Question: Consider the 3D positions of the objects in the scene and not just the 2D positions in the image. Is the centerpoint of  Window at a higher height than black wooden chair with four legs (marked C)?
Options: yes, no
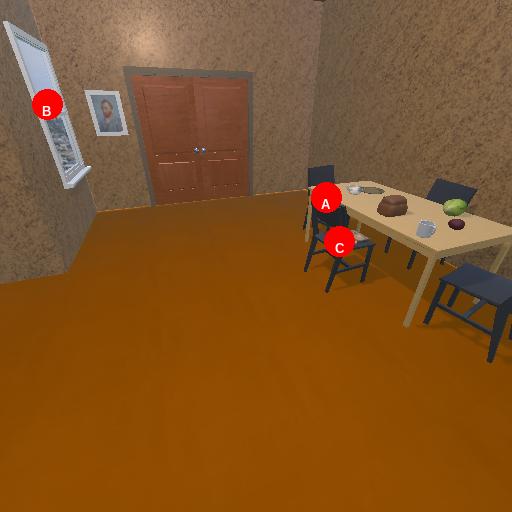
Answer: yes